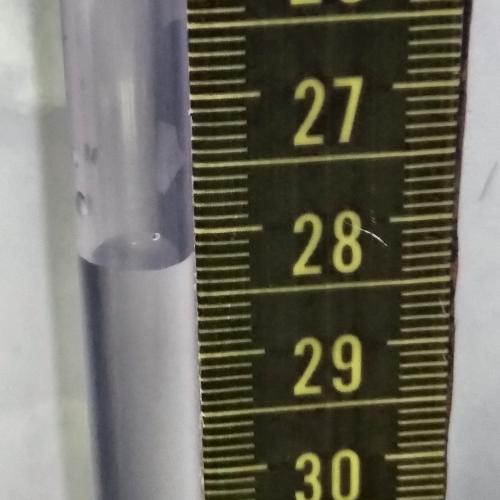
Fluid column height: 28.2 cm